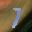
Label: 7